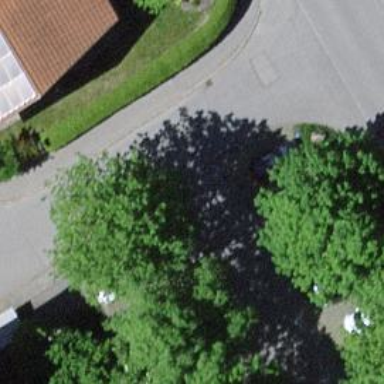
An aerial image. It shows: Road serving as parking aisle.